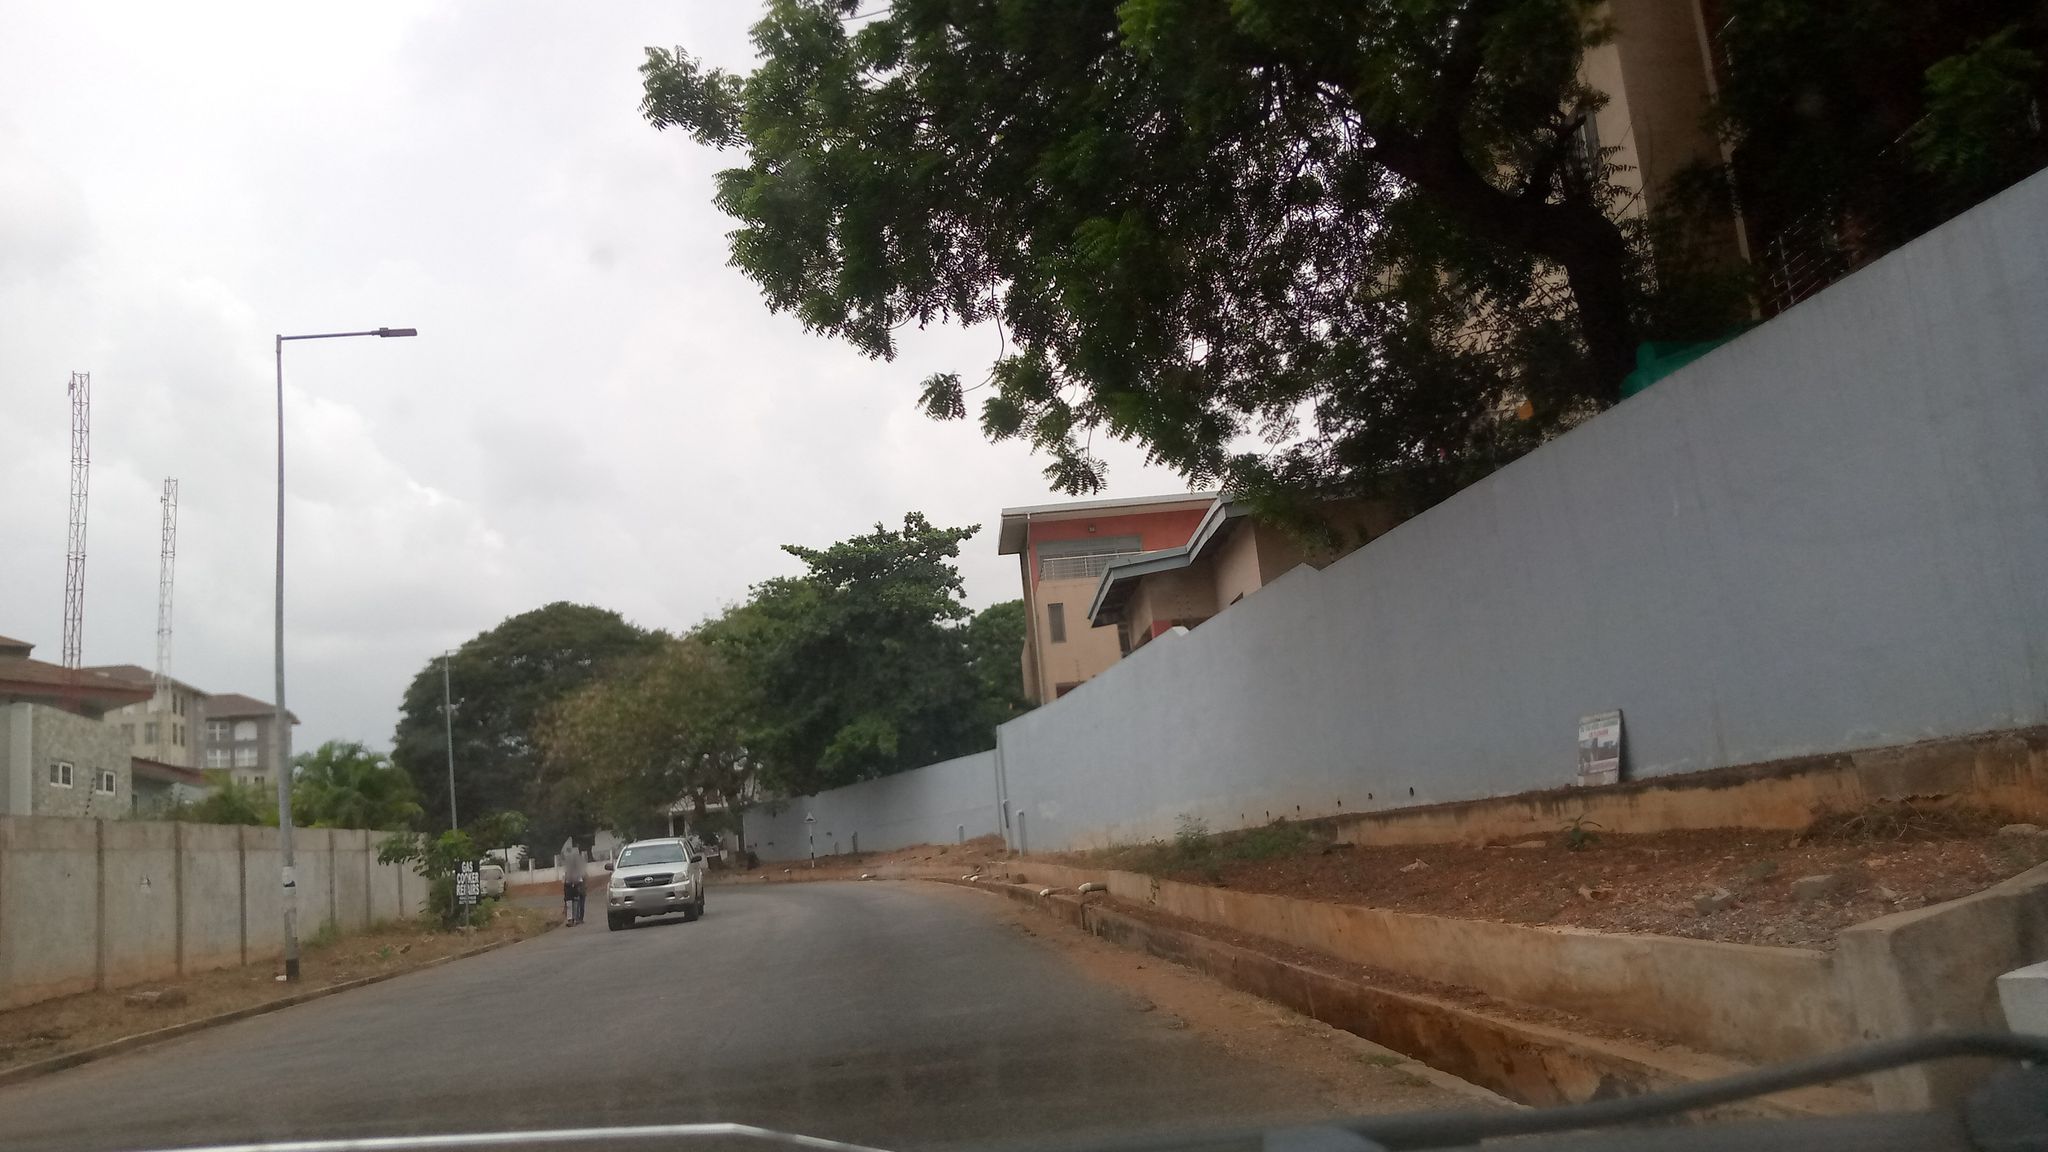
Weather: cloudy
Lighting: day
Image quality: good
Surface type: driving surface
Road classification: residential
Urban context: urban centre
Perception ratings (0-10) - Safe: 0.76, Lively: 1.69, Beautiful: 4.37, Boring: 4.98, Depressing: 7.55, Wealthy: 1.92